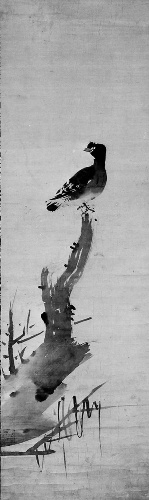
Artist: Shūkō
Artist bio: Japanese, active 1504–20
Object type: Hanging scroll
Classification: Paintings
Medium: Hanging scroll; ink on paper
Culture: Japan
Period: Muromachi period (1392–1573)
Dimensions: Image: 40 1/2 × 12 1/16 in. (102.9 × 30.6 cm)
Overall with mounting: 71 1/8 × 16 7/16 in. (180.7 × 41.7 cm)
Overall with knobs: 71 1/8 × 18 1/16 in. (180.7 × 45.9 cm)
Department: Asian Art
Credit line: The Howard Mansfield Collection, Purchase, Rogers Fund, 1936
Accession year: 1936
Repository: Metropolitan Museum of Art, New York, NY
Tags: Birds